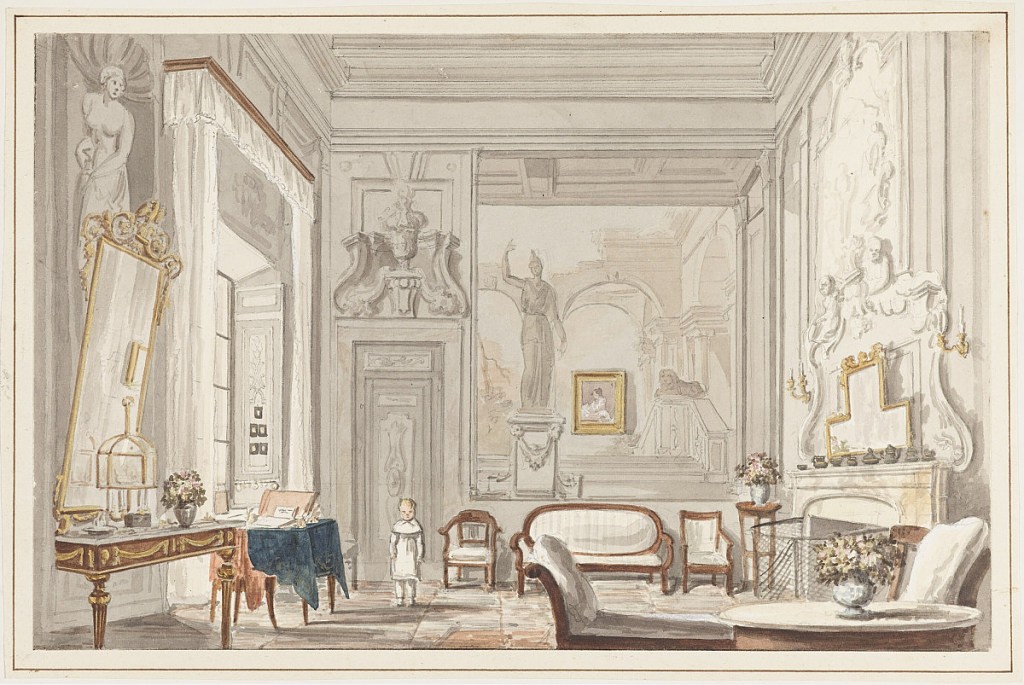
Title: A Room in a Florentine Palace
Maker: Unknown, Italian
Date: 1824
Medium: Brush and watercolor, gouache, gold paint, graphite on white wove paper
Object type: Drawing
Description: The wall decoration in the eighteenth century grisaille technique is obscured by mirrors and a portrait. The Louis XVI ormolu-mounted table, bergere armchair and upholstered wood-framed seating furniture constitute a room of mixed style. A table covered by a blue cloth for writing or painting stands near the window. A small boy in a white dress and pantalettes stands in front of the door.